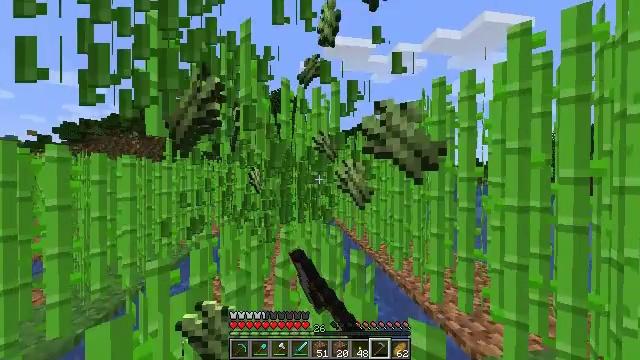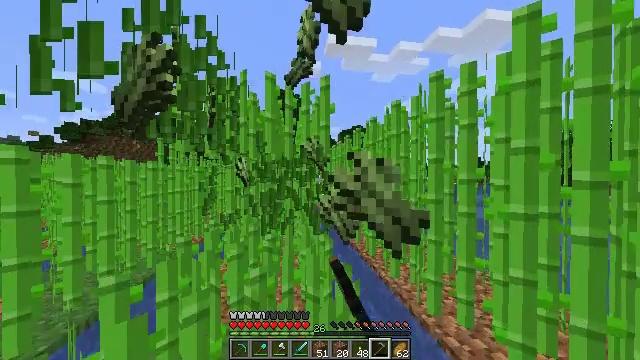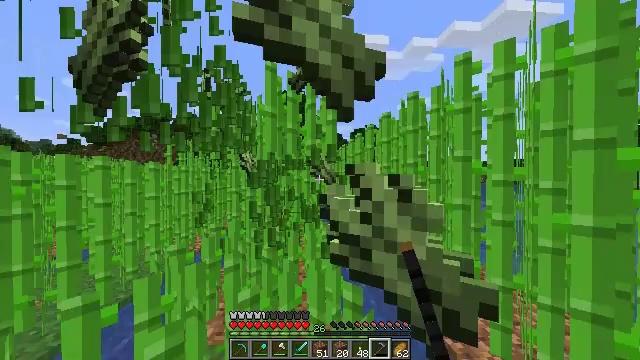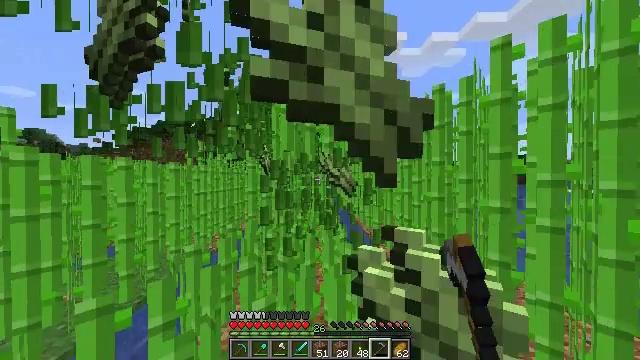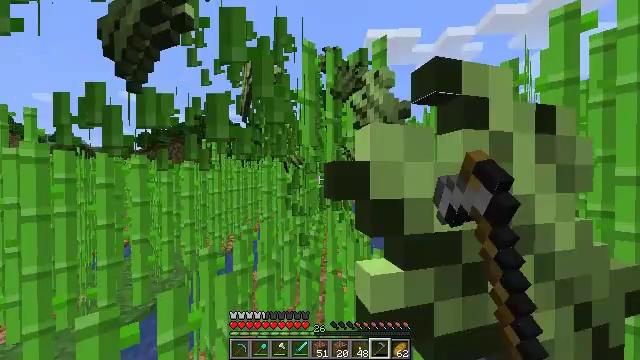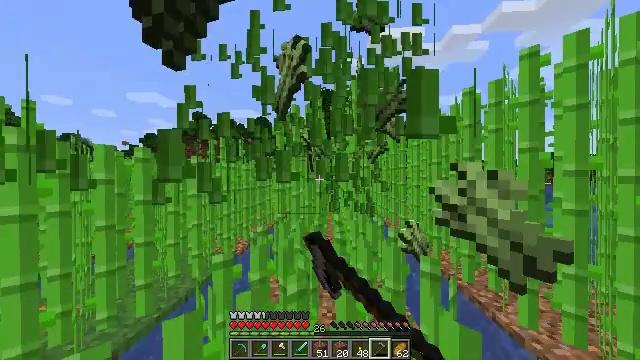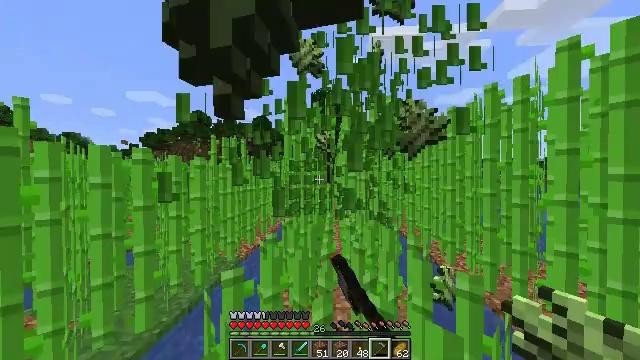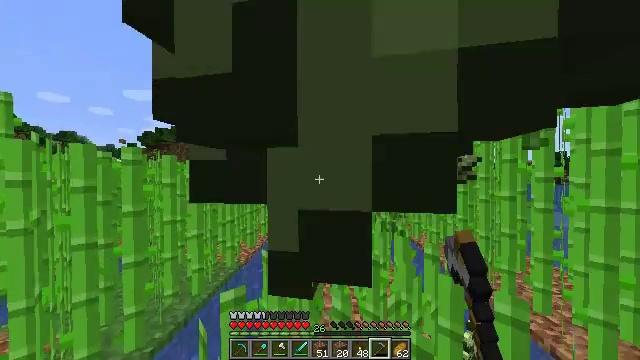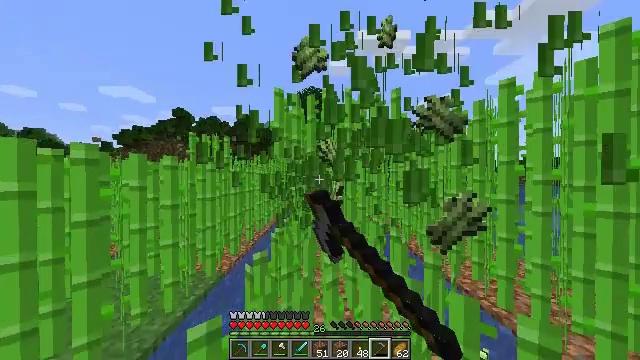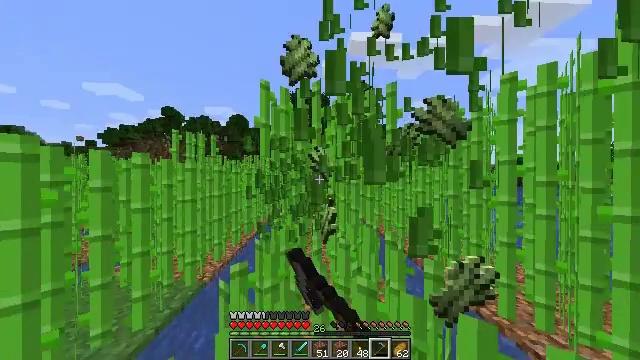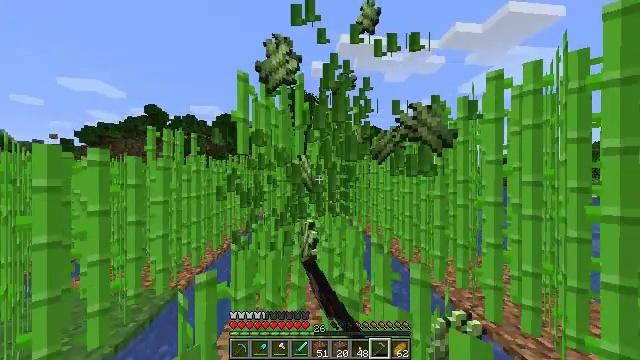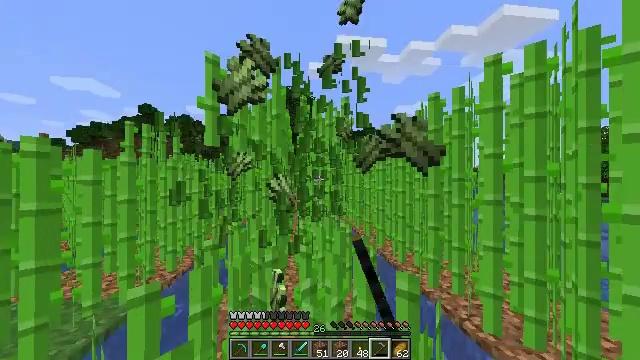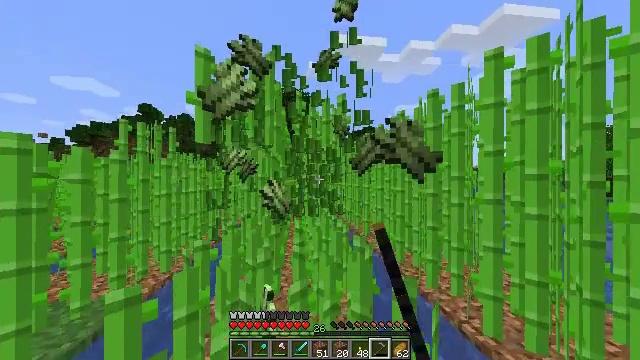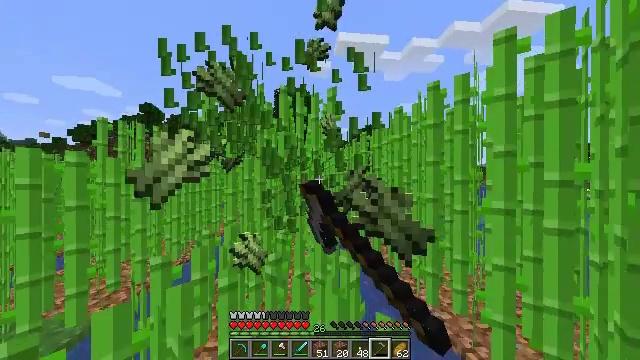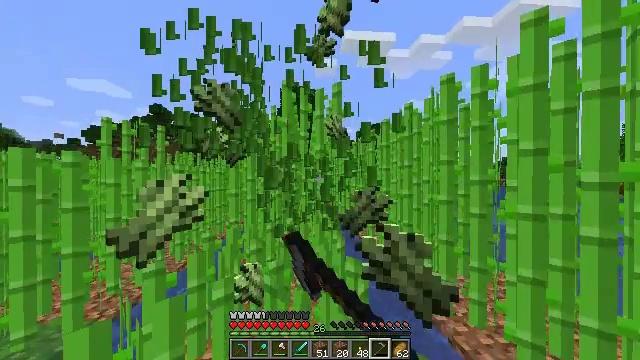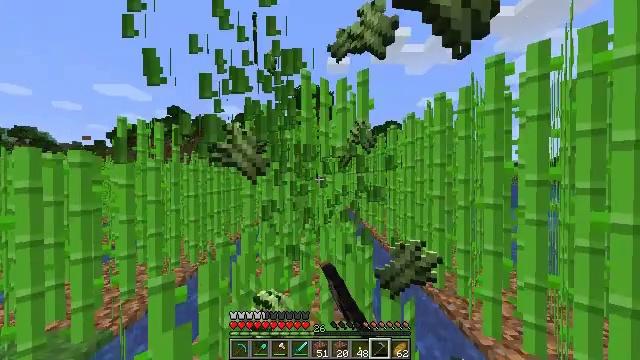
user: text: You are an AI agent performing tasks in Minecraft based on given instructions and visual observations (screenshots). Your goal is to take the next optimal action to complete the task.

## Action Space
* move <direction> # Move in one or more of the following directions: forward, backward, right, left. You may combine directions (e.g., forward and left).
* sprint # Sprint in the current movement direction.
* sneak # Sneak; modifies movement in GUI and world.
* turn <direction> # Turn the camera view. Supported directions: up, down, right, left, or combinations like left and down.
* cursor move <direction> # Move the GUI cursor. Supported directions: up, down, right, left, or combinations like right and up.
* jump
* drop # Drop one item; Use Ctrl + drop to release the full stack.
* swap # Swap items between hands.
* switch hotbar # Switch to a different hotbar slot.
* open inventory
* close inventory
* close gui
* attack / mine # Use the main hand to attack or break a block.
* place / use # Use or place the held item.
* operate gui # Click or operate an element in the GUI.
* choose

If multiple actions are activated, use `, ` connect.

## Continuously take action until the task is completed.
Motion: motion action
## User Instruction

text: Cut down the sugar cane stalks.
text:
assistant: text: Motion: move forward, sprint, attack / mine
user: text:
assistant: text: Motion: move forward and move left, sprint, turn left, attack / mine
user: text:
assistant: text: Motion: move forward and move left, sprint, turn left, attack / mine
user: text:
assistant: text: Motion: move forward and move left, sprint, turn left, attack / mine
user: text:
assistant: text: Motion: move forward and move left, sprint, attack / mine
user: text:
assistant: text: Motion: move forward and move left, sprint, attack / mine
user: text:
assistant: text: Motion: move forward, sprint, attack / mine
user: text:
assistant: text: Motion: move forward, sprint, turn right, attack / mine
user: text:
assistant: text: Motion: move forward and move right, sprint, turn right, attack / mine
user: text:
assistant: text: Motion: move forward and move right, sprint, turn right, attack / mine
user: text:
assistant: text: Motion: move forward and move right, sprint, attack / mine
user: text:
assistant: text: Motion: move forward and move right, sprint, attack / mine
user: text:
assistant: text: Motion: move forward, sprint, attack / mine
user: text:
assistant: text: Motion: move forward and move left, sprint, turn left, attack / mine
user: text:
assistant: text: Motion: move forward and move left, sprint, turn left, attack / mine
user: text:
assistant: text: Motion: move forward and move left, sprint, turn left, attack / mine
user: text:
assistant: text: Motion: move forward and move left, sprint, turn left, attack / mine
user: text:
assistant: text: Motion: move forward and move left, sprint, attack / mine
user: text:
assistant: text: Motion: move forward and move left, sprint, attack / mine
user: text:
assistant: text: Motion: move forward, sprint, turn right, attack / mine
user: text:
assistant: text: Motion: move forward and move right, sprint, turn right, attack / mine
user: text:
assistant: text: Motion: move forward and move right, sprint, turn right, attack / mine
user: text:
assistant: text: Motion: move forward and move right, sprint, attack / mine
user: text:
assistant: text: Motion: move forward and move right, sprint, attack / mine
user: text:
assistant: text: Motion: move forward, sprint, attack / mine
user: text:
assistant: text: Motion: move forward, sprint, turn left, attack / mine
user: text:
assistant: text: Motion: move forward, sprint, turn left, attack / mine
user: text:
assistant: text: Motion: move forward and move left, sprint, turn left, attack / mine
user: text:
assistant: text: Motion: move forward and move left, sprint, turn left, attack / mine
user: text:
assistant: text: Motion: move forward and move left, sprint, attack / mine